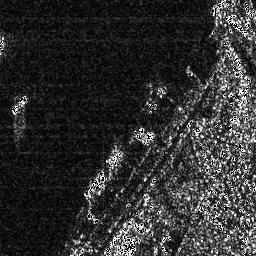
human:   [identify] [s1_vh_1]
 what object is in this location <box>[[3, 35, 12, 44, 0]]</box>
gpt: <ref>1 medium ship at the left</ref>